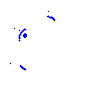
Particle: kaon